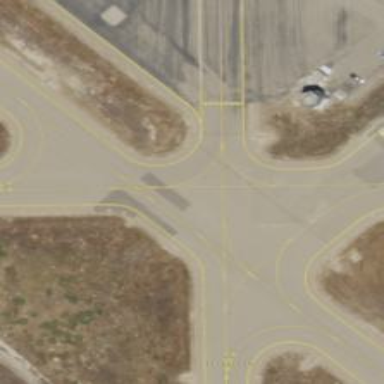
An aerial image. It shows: View of taxiway at the airport.